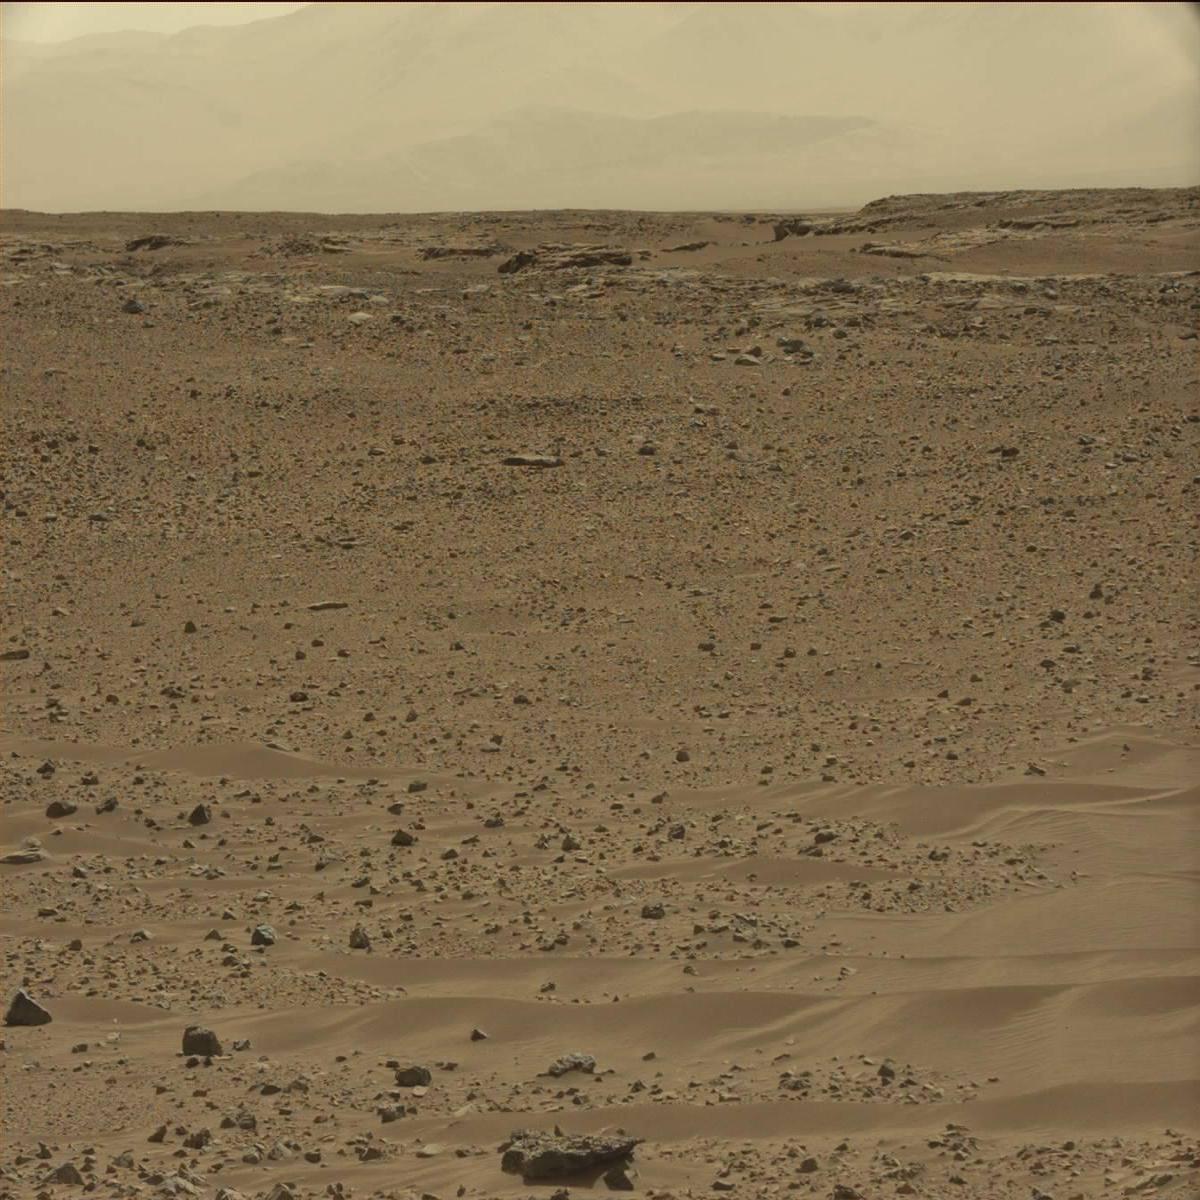
Terrain classes present: Bedrock, Ridge, Sand / Soil, Sky